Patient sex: F
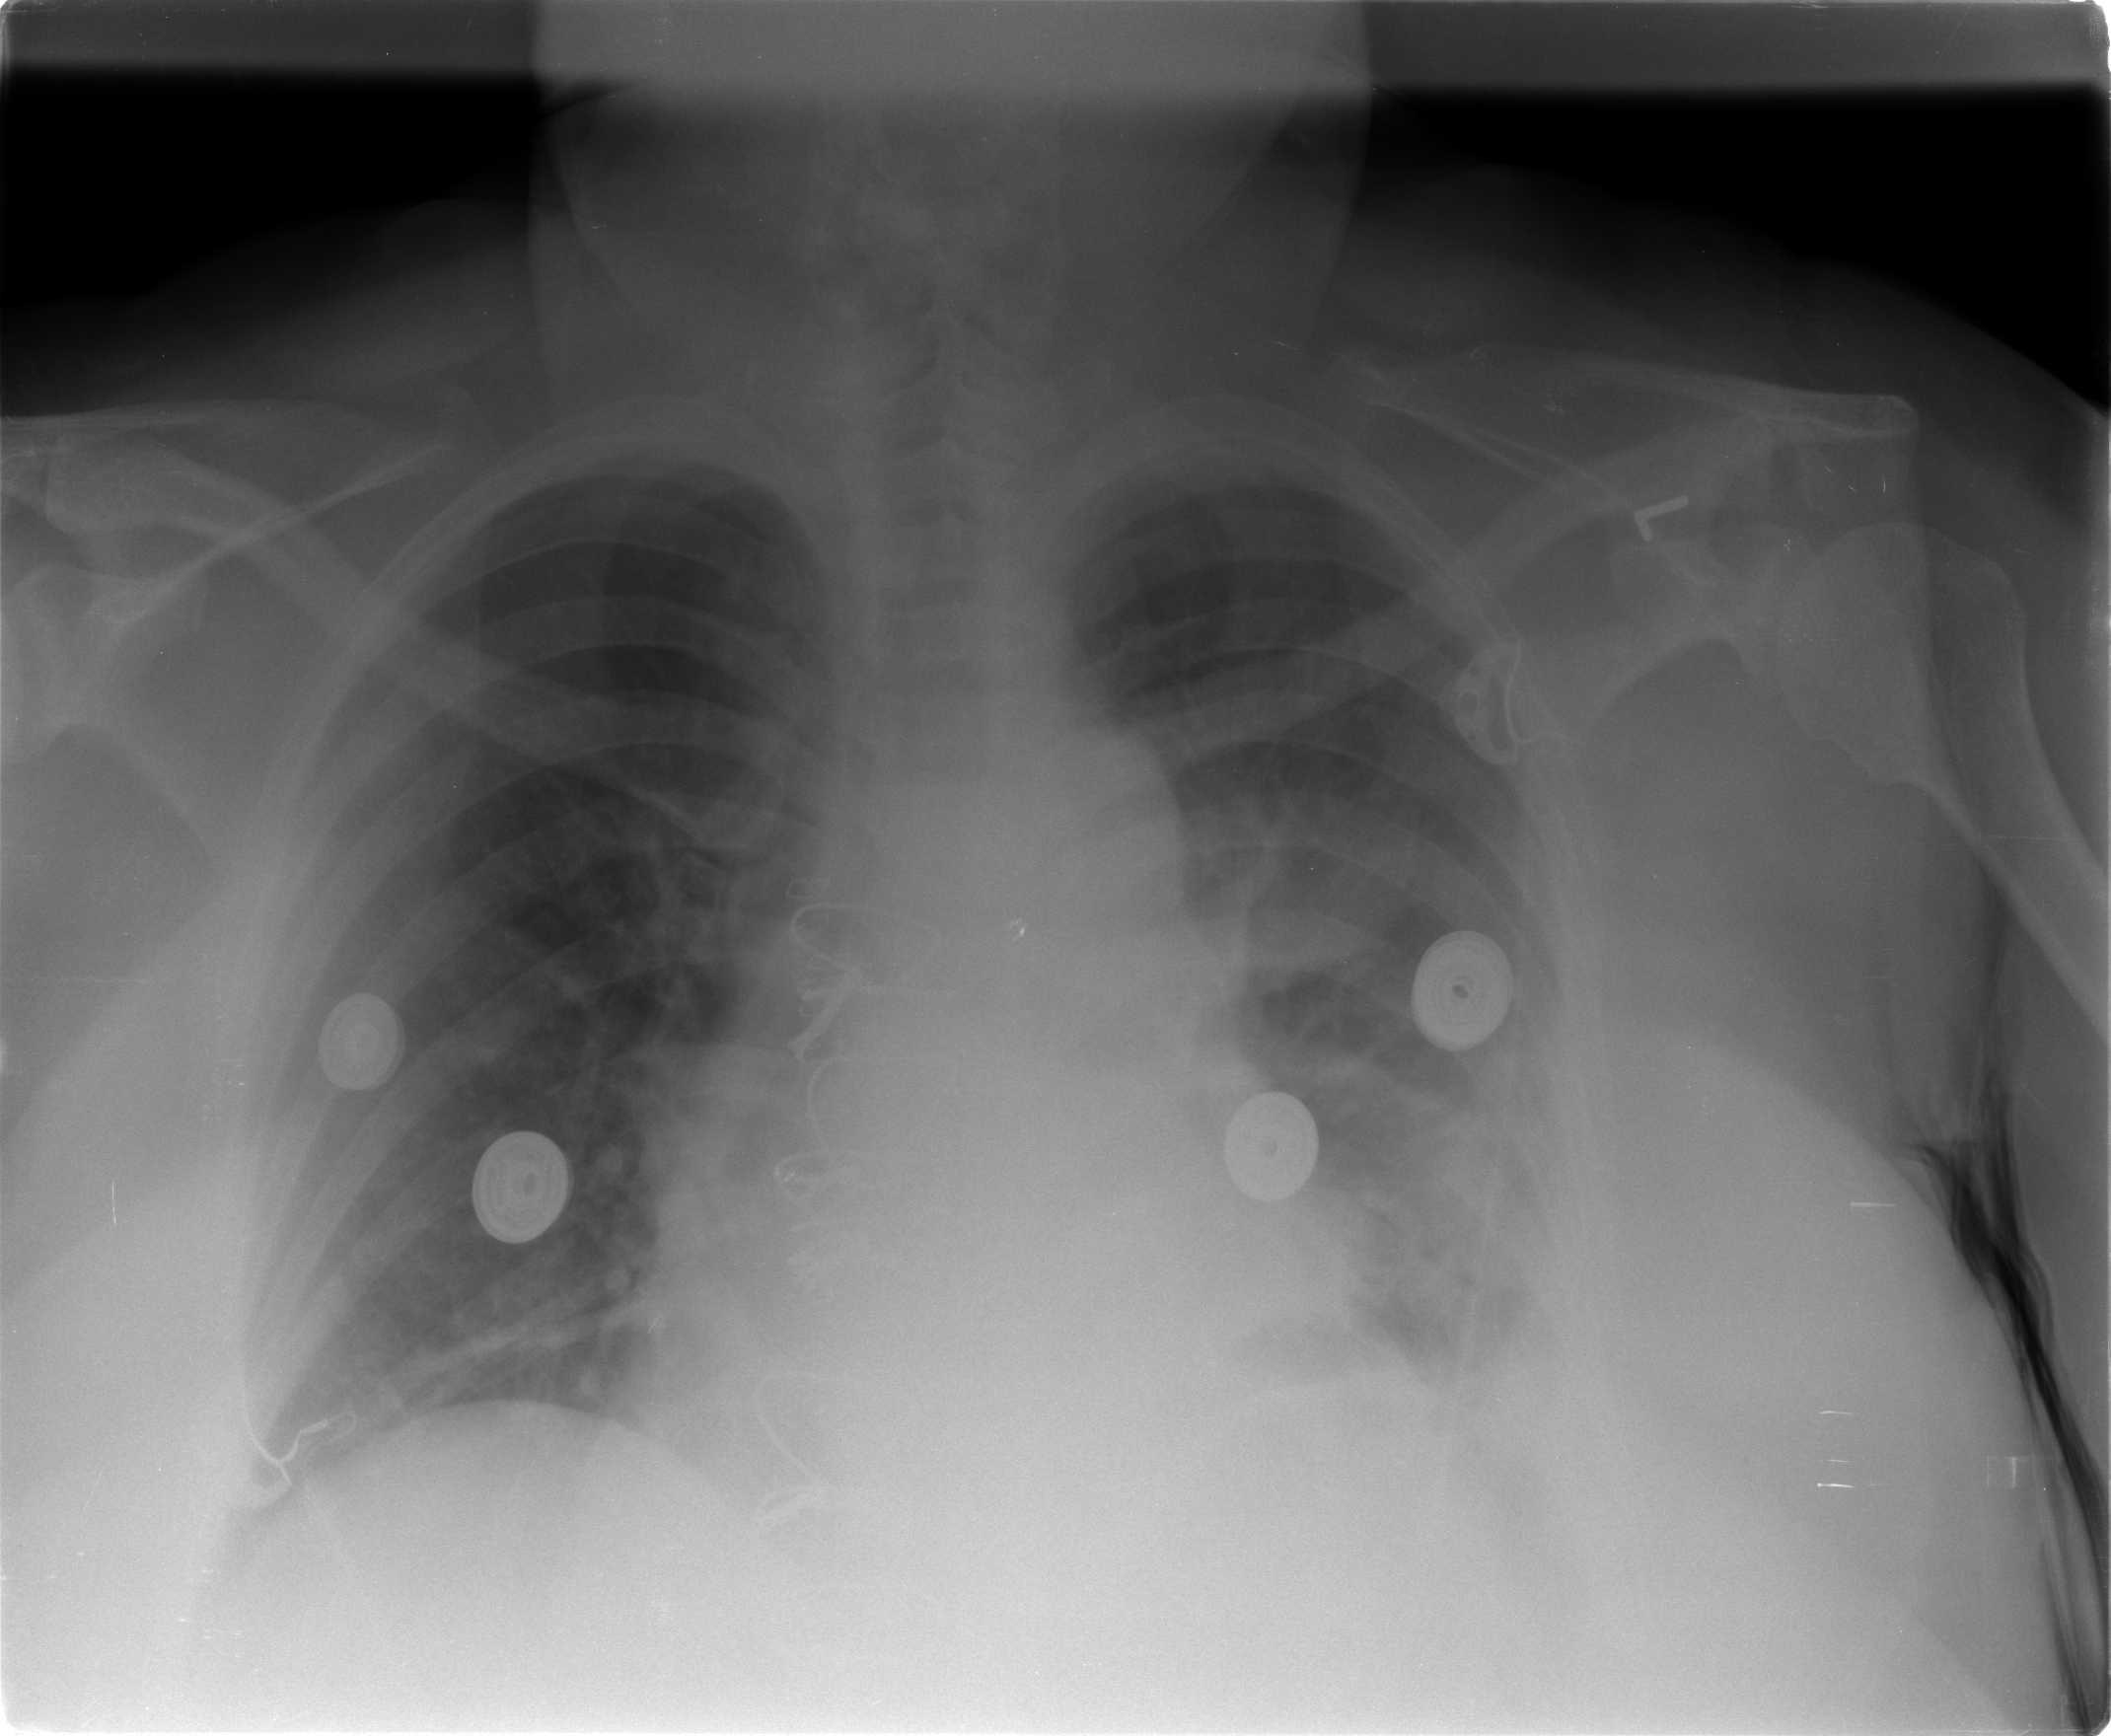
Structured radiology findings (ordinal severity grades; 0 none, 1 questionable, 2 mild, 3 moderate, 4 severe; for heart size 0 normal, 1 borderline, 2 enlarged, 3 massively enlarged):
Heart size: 2
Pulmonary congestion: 2
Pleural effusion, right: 1
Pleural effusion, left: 3
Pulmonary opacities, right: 0
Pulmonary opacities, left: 2
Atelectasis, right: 2
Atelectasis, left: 3